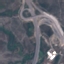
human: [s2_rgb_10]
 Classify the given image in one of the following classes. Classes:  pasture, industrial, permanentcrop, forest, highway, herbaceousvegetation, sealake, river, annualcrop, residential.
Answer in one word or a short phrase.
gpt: Highway